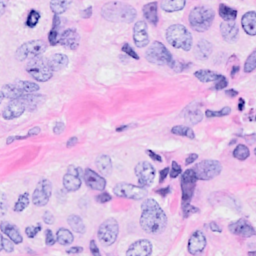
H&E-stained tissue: Breast